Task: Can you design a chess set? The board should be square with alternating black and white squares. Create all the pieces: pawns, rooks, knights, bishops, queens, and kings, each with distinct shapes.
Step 661:
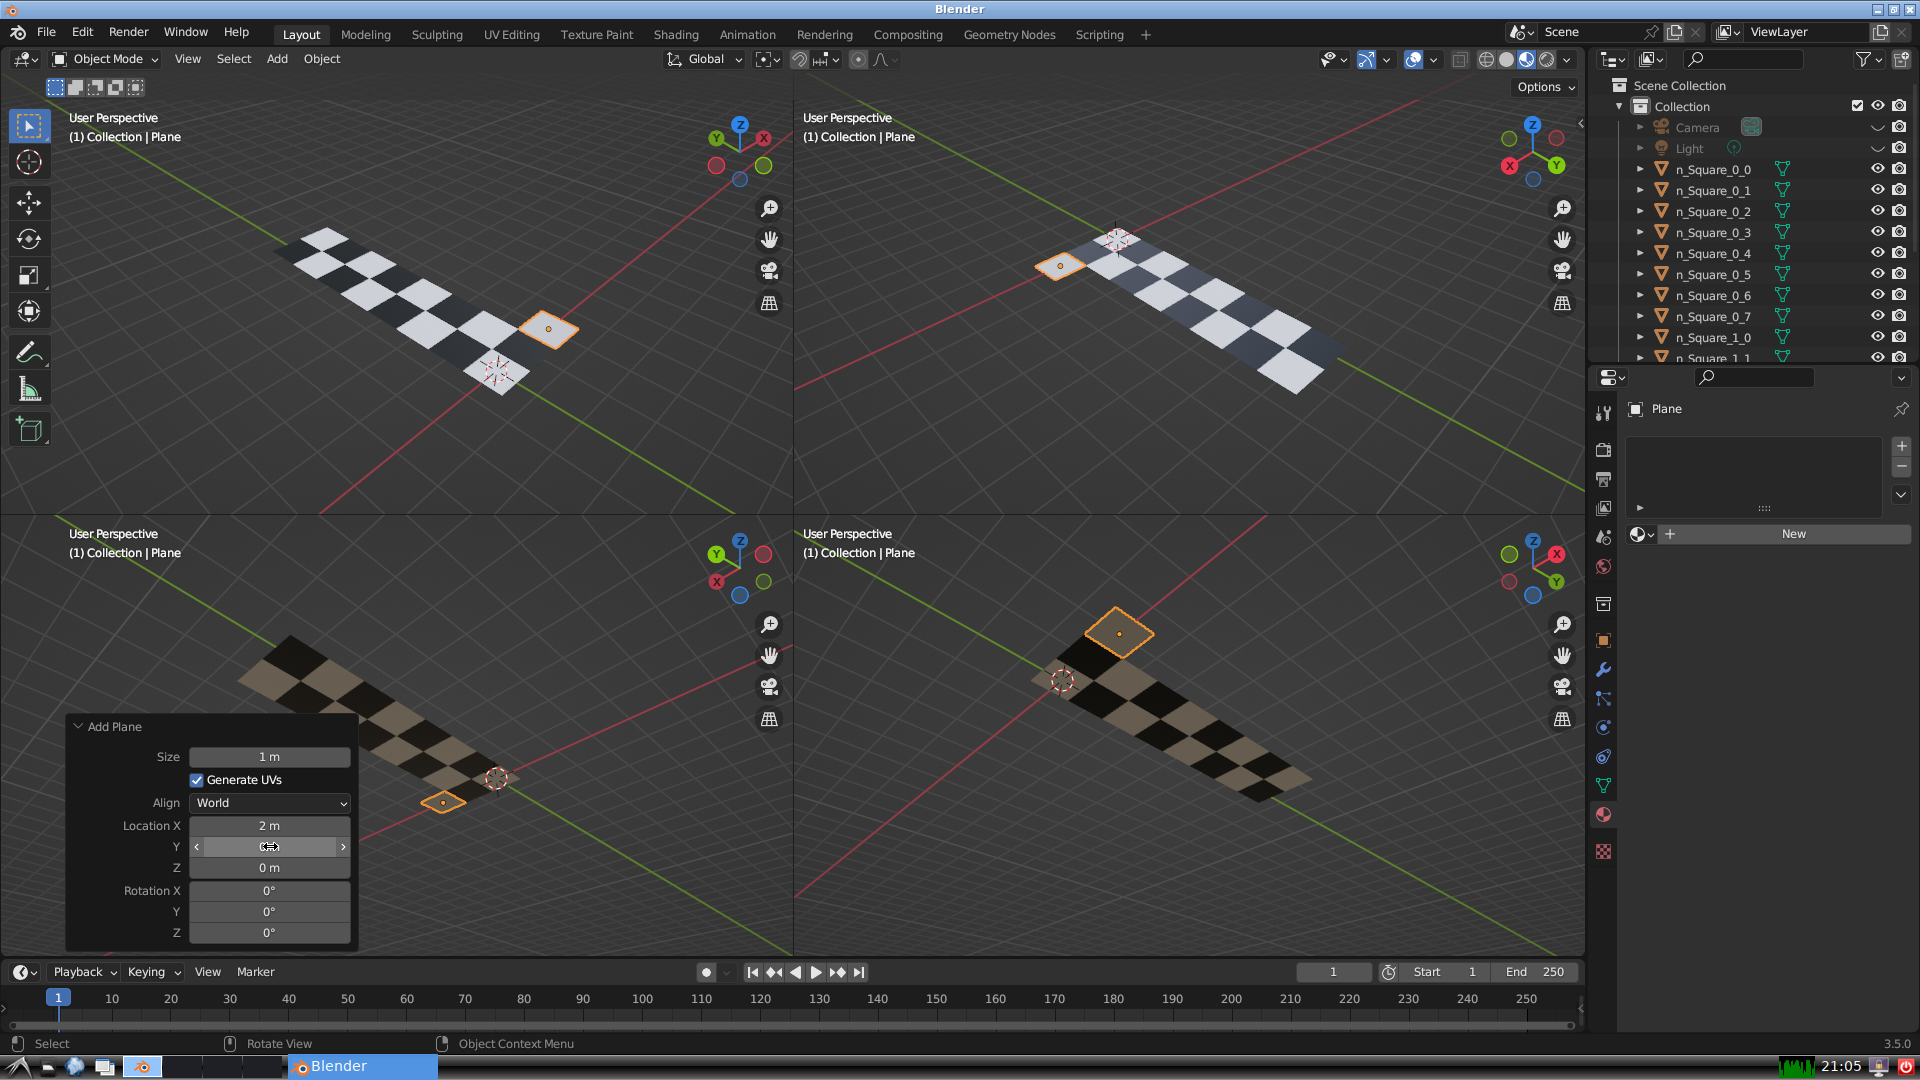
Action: click: no